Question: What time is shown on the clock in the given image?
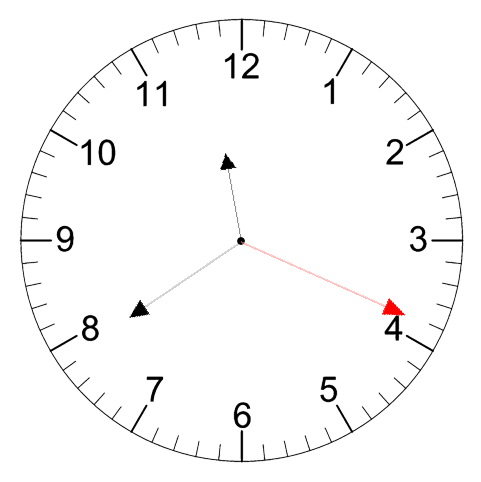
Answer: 11:39:19